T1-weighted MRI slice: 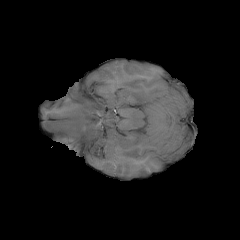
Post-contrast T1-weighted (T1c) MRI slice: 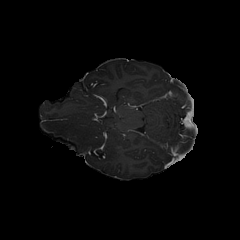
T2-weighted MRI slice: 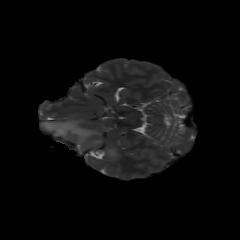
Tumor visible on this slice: yes